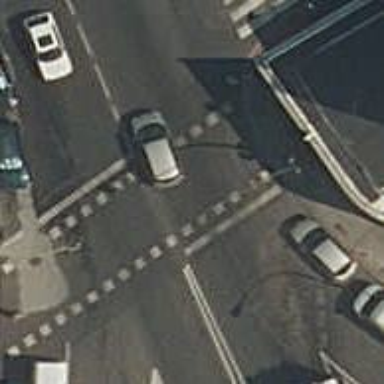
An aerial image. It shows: Road with traffic signals and zebra crossing with traffic signals.